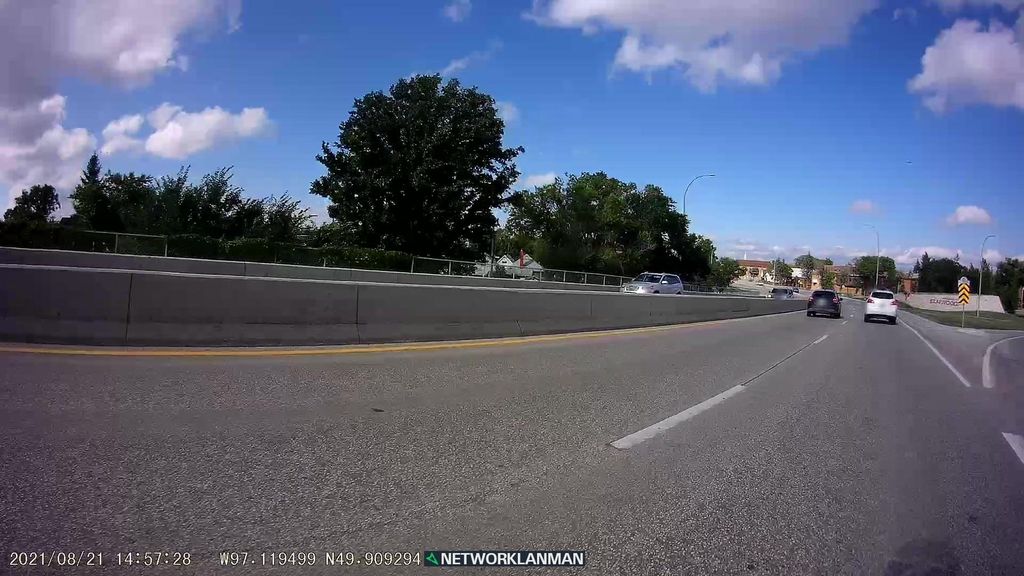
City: winnipeg